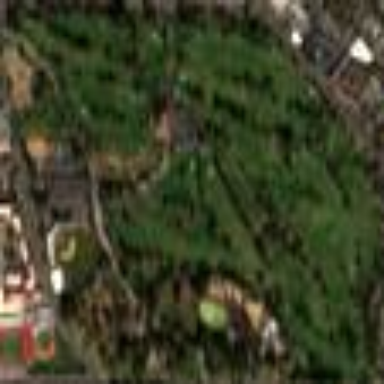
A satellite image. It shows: Golf course surrounded by greenery.